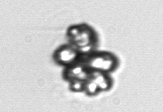
Label: Corymbellus